Question: I followed a Youtube video on accessing a specific value from my database, this is exactly what the video had (except I changed it to my values). When their app ran, it made a toast with the corresponding value(s). When I start mine I get the error "Unfortunately, App has stopped." Am I doing something wrong or am I going about this the wrong way?
'''
protected void onCreate(final Bundle savedInstanceState) {
super.onCreate(savedInstanceState);
setContentView(R.layout.activity_main);
FirebaseDatabase database = FirebaseDatabase.getInstance();
test = database.getReference("https://matts-macros.firebaseio.com/values");
test.addValueEventListener(new ValueEventListener() {
@Override
public void onDataChange(DataSnapshot dataSnapshot) {
Map<String, String> data = (Map<String, String>) dataSnapshot.getValue();
Toast.makeText(getApplicationContext(), "Value: + " + data.get("adjustedcarbs"), Toast.LENGTH_LONG).show();
}
@Override
public void onCancelled(DatabaseError databaseError) {
}
});
}
'''

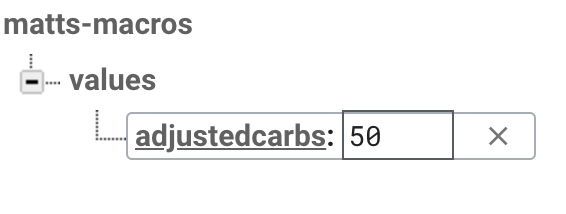
Answer: You're accessing the reference in a wrong way. See the <URL>. You should do one of two things:
1) Replace this:
'''
test = database.getReference("https://matts-macros.firebaseio.com/values");
'''
with this:
'''
test = database.getReference().child("values");
'''
2) If you want to use your url, you should do this instead:
'''
String myUrl = "https://matts-macros.firebaseio.com/values";
test = FirebaseDatabase.getInstance().getReferenceFromUrl(myUrl);
'''
Regarding your parsing error, try with a 'Map<String,Object>' :
'''
Map<String, Object> data = (Map<String, Object>) dataSnapshot.getValue();
'''